Question: What is the maximum amount of money that can be robbed from the houses? The neighbour houses cannot be robbed at the same time.
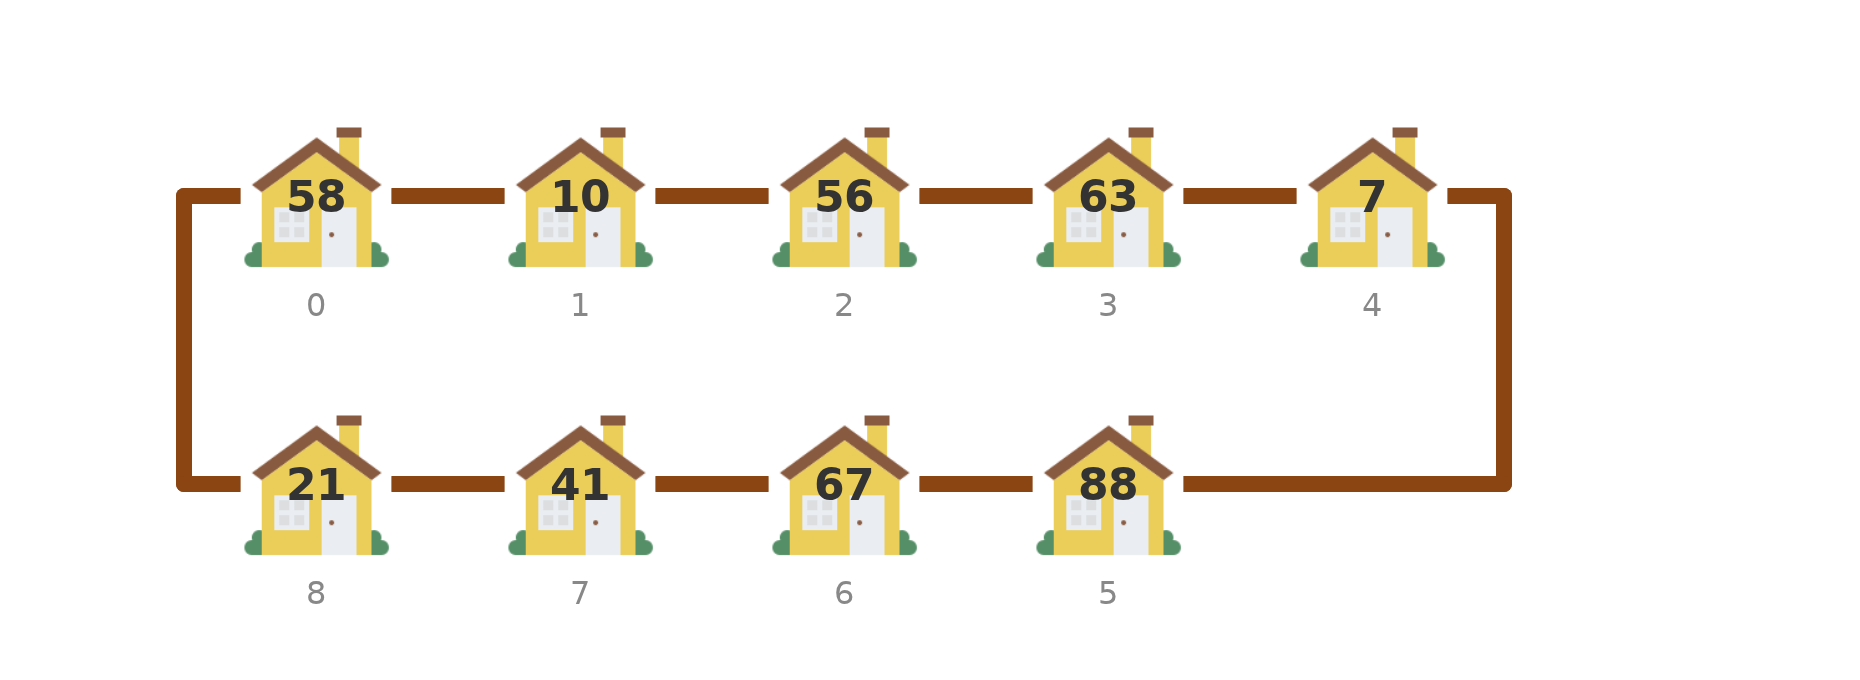
Answer: 250